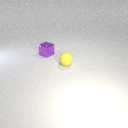
small purple metal cube behind small yellow rubber sphere